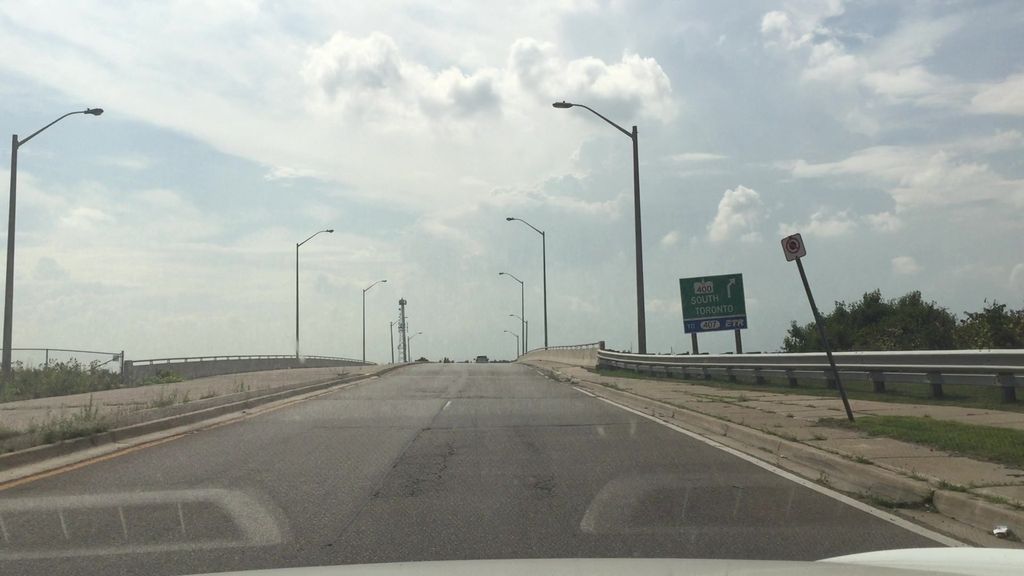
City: toronto